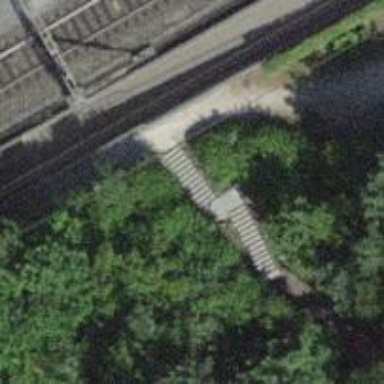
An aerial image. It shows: Set of steps on the road.